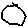
Label: hexagon